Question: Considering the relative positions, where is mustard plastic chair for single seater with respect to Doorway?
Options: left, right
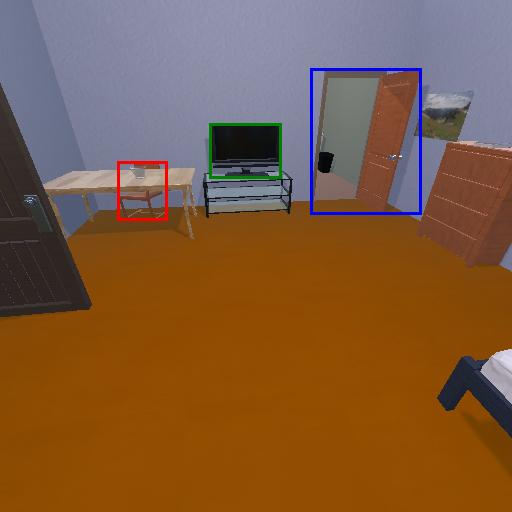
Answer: left